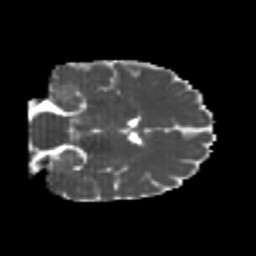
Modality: MD
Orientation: coronal
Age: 21
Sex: male
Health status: healthy
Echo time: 0.074 s